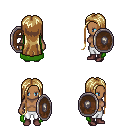
a pixel art fantasy rpg character, female body template, human, dark skin, green cape, white pants, blonde extra-long hairstyle, maroon shoes, shield, four views (front, back, left, right), 2x2 character sprite sheet, small pixel art, hard edges, no anti-aliasing